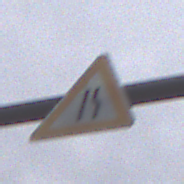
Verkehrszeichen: EinseitigVerengteFahrbahnRechts
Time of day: MorningAfternoon
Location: Outdoor (Urban)
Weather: Overcast
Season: NotSpecified
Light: Natural